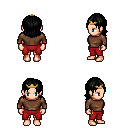
a pixel art fantasy rpg character, female body template, human, light skin, brown long-sleeve shirt, red pants, black long bangs hairstyle, gold tiara, four views (front, back, left, right), 2x2 character sprite sheet, small pixel art, hard edges, no anti-aliasing